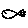
Label: fish